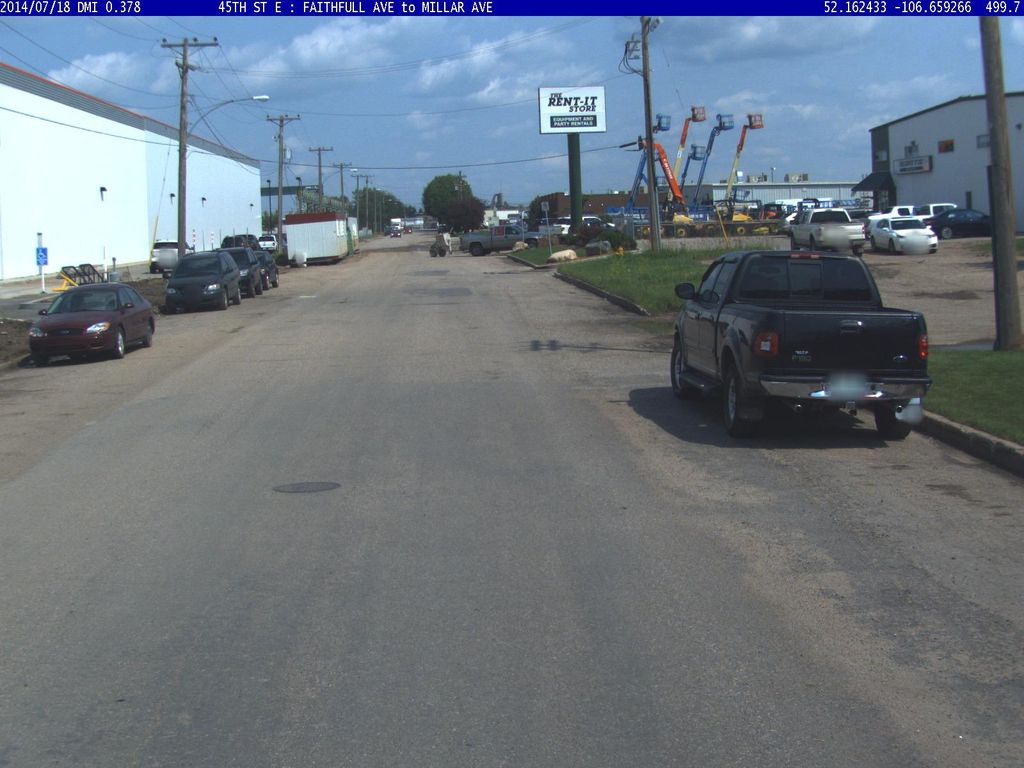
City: saskatoon